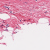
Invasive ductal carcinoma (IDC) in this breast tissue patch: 0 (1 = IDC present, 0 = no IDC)